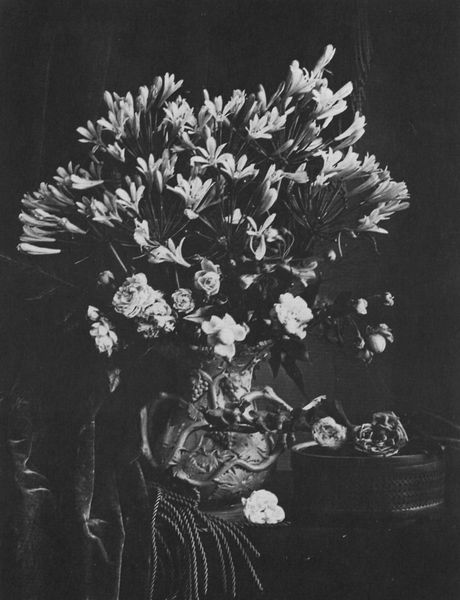
Titel: Stillleben mit Blumenvase
Künstler: Französischer Photograph
Schlagwörter: blätter, dunkel, weiß, grün, blume, blumen, grau, hintergrund, schwarz, tisch, zimmer, blüte, blüten, rose, rosen, tuch, muster, ornament, band, falten, samt, schale, schüssel, tot, tischtuch, vorhang, natur, strauch, fransen, schnüre, stoff, decke, blatt, pflanze, pflanzen, rund, ranken, stilleben, stillleben, trauben, vase, relief, düster, verlassen, draperie, korb, strauss, kordel, ring, blumenstrauss, foto, fotografie, photographie, becher, stiele, stile, gefäß, dose, zweig, blumenstillleben, schwarz weiß, photo, verziert, schnörkel, wurzeln, knospe, knospen, welken, traube, lilien, bänder, blühten, fresien, narzissen, arrrangement, fresein, freesien, freesie, vase welken, blumen in vase